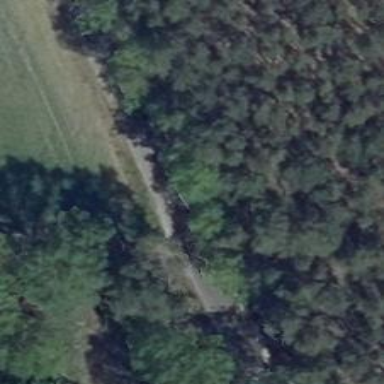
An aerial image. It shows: Asphalt cycleway.